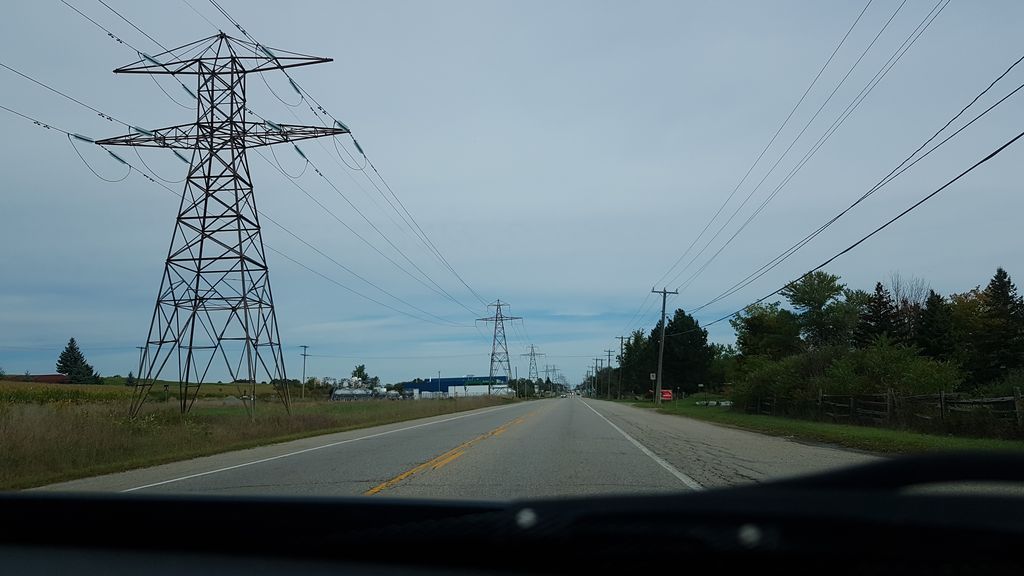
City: kitchener-waterloo